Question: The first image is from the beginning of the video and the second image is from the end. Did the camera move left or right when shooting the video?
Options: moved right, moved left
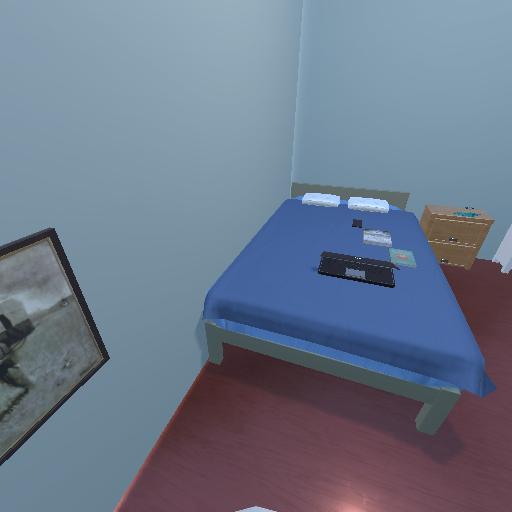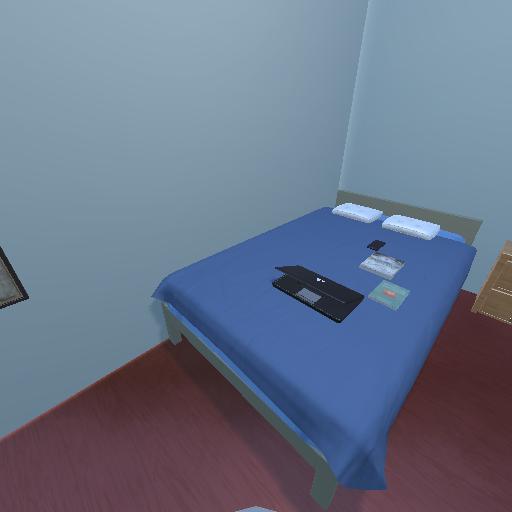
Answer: moved right